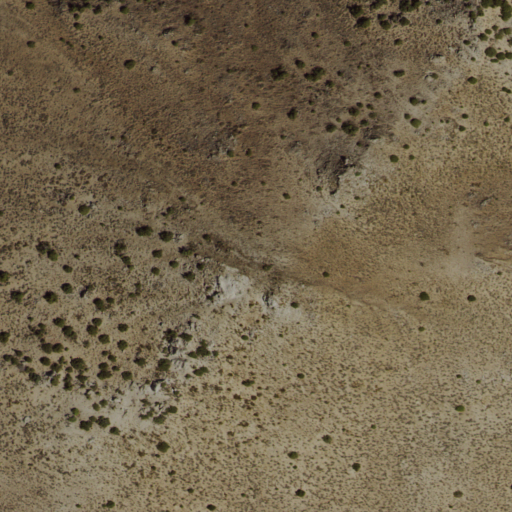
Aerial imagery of mountain in Nevada named Juniper Mountain containing shrub and evergreen forest